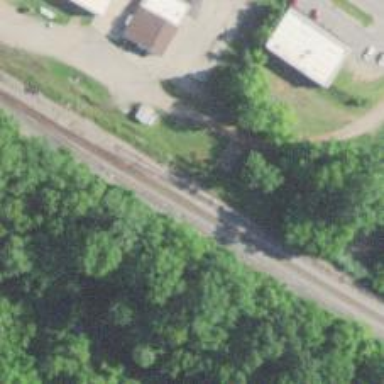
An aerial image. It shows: Railway siding with rails.